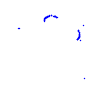
Particle: kaon